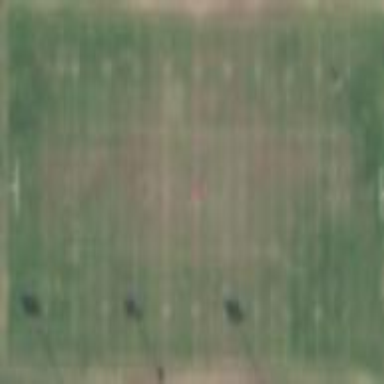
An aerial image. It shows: American football pitch.